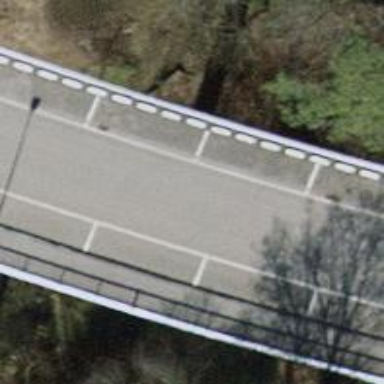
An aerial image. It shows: Residential road with asphalt surface. The road includes bridge with asphalt sidewalk on the right side.